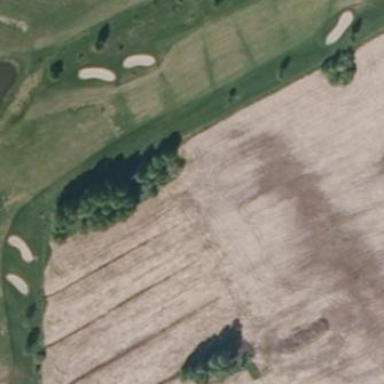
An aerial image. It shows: Golf fairway in the image.